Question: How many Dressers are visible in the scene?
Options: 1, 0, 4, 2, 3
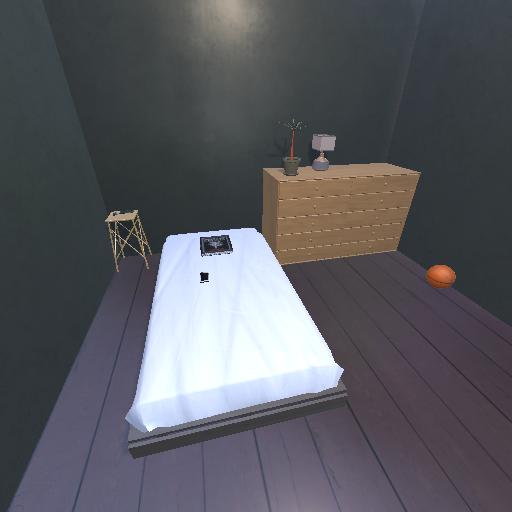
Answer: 1